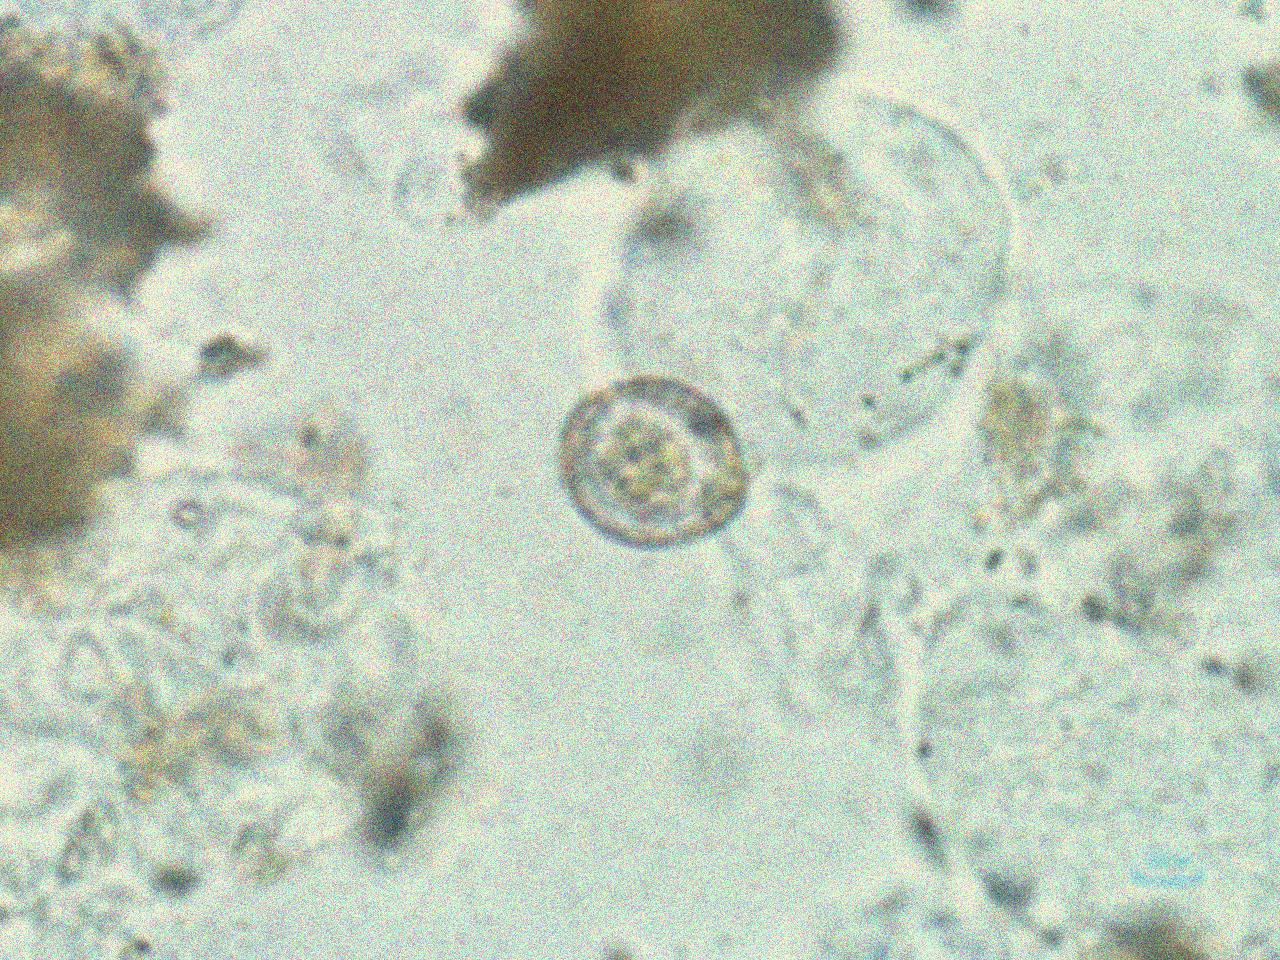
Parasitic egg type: Hymenolepis nana